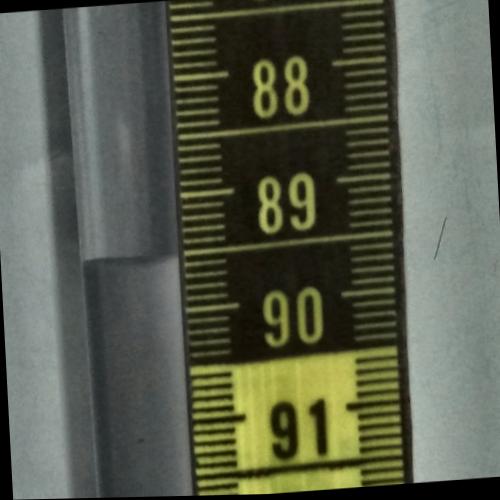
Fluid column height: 89.5 cm